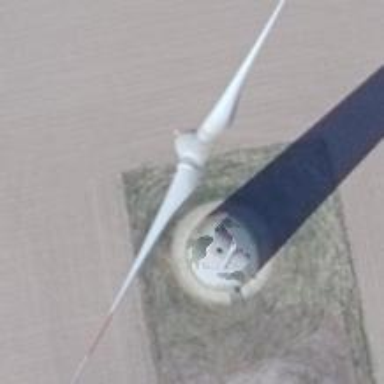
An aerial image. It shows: Wind generator using wind turbines of horizontal axis.